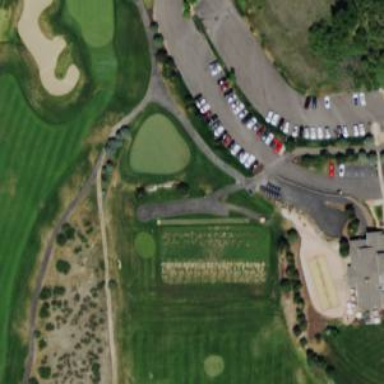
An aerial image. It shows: Service road used as golf cart path.